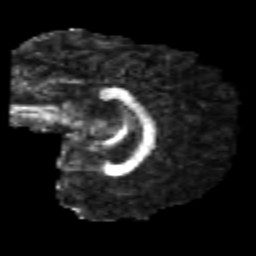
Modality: FA
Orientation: sagittal
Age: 22
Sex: male
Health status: healthy
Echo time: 0.074 s